Field crop: maize
Growth stage: 2
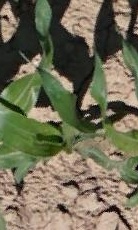
Species: maize